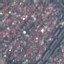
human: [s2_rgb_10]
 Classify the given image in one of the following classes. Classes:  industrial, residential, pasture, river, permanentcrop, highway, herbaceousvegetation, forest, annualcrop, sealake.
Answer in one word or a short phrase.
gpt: Residential